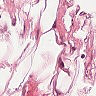
Metastatic tissue present: no